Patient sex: M
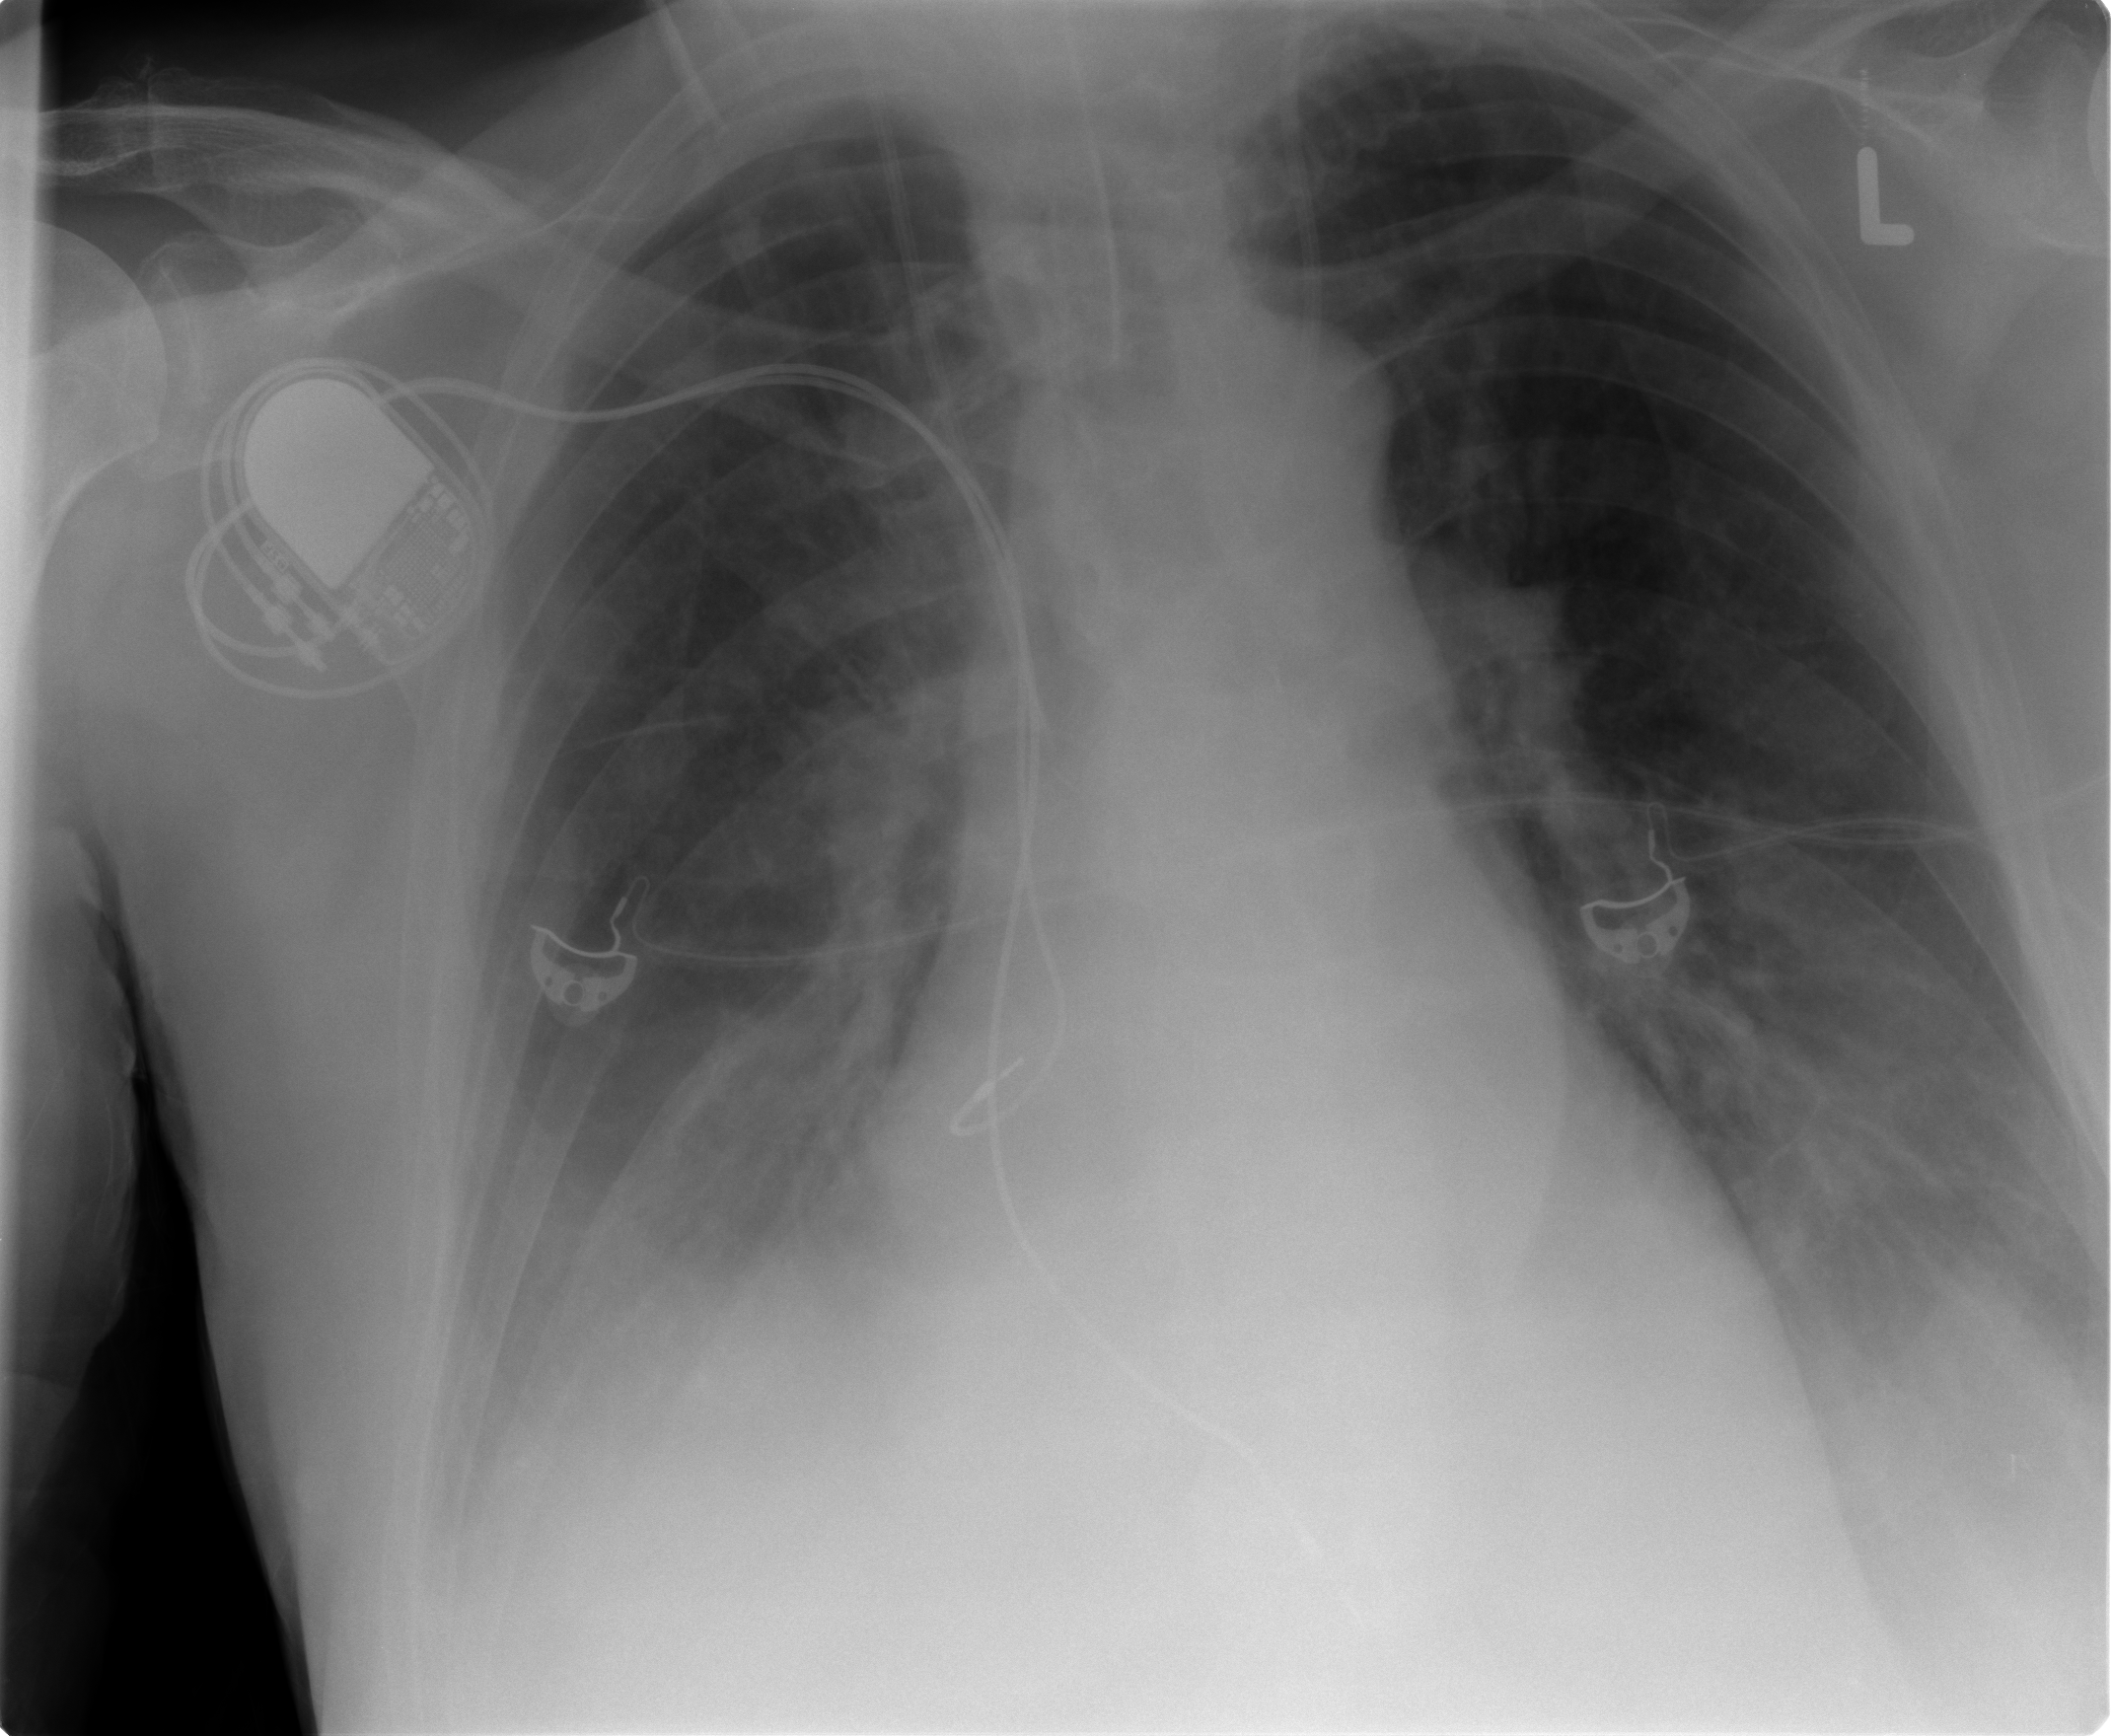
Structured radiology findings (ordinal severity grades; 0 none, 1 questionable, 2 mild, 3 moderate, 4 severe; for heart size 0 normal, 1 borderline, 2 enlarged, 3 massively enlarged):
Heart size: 0
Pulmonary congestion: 0
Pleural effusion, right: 2
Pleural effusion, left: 1
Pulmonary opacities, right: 1
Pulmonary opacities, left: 0
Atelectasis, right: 2
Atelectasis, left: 2